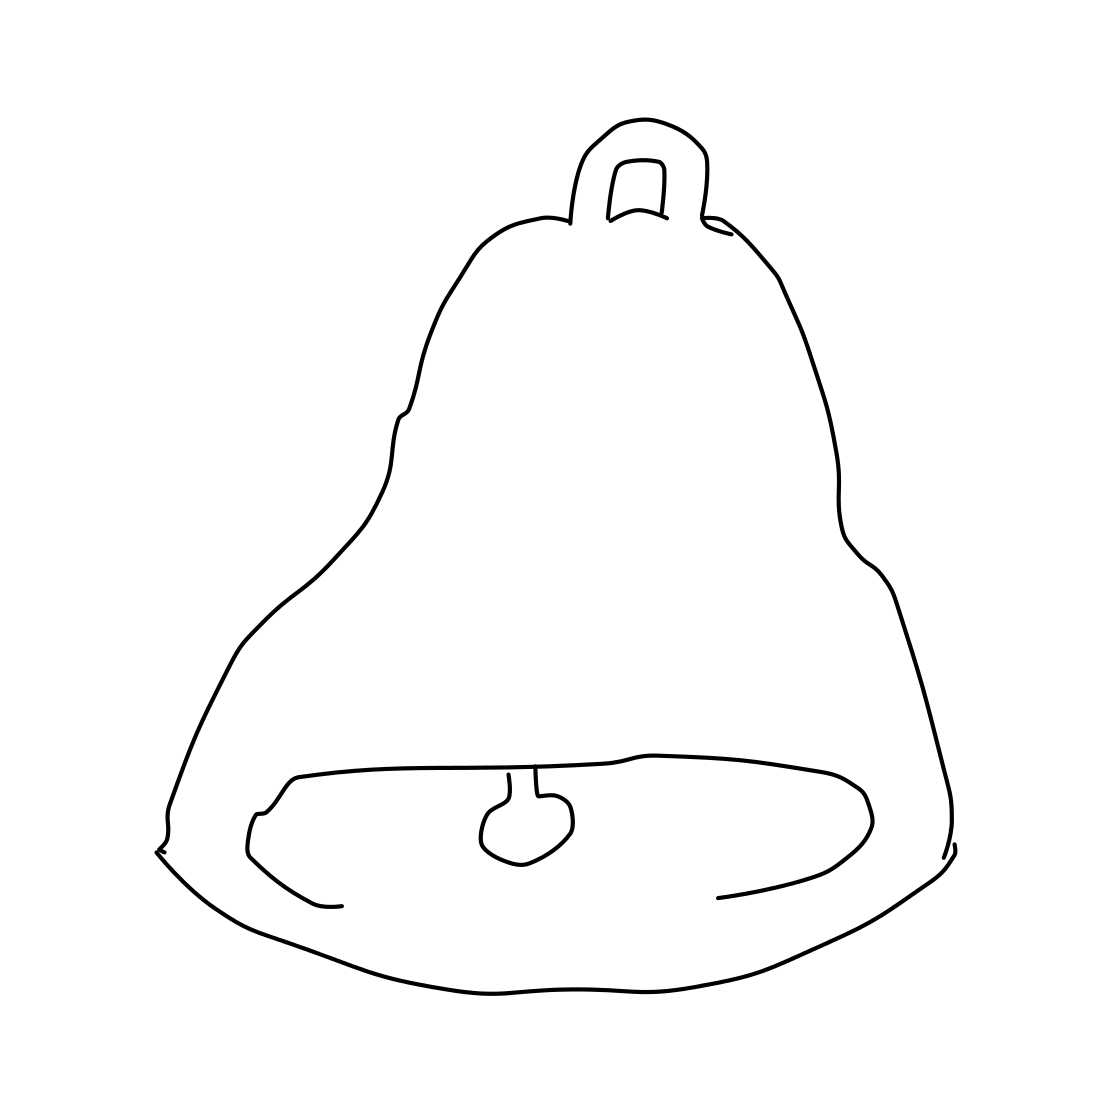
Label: bell